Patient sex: M
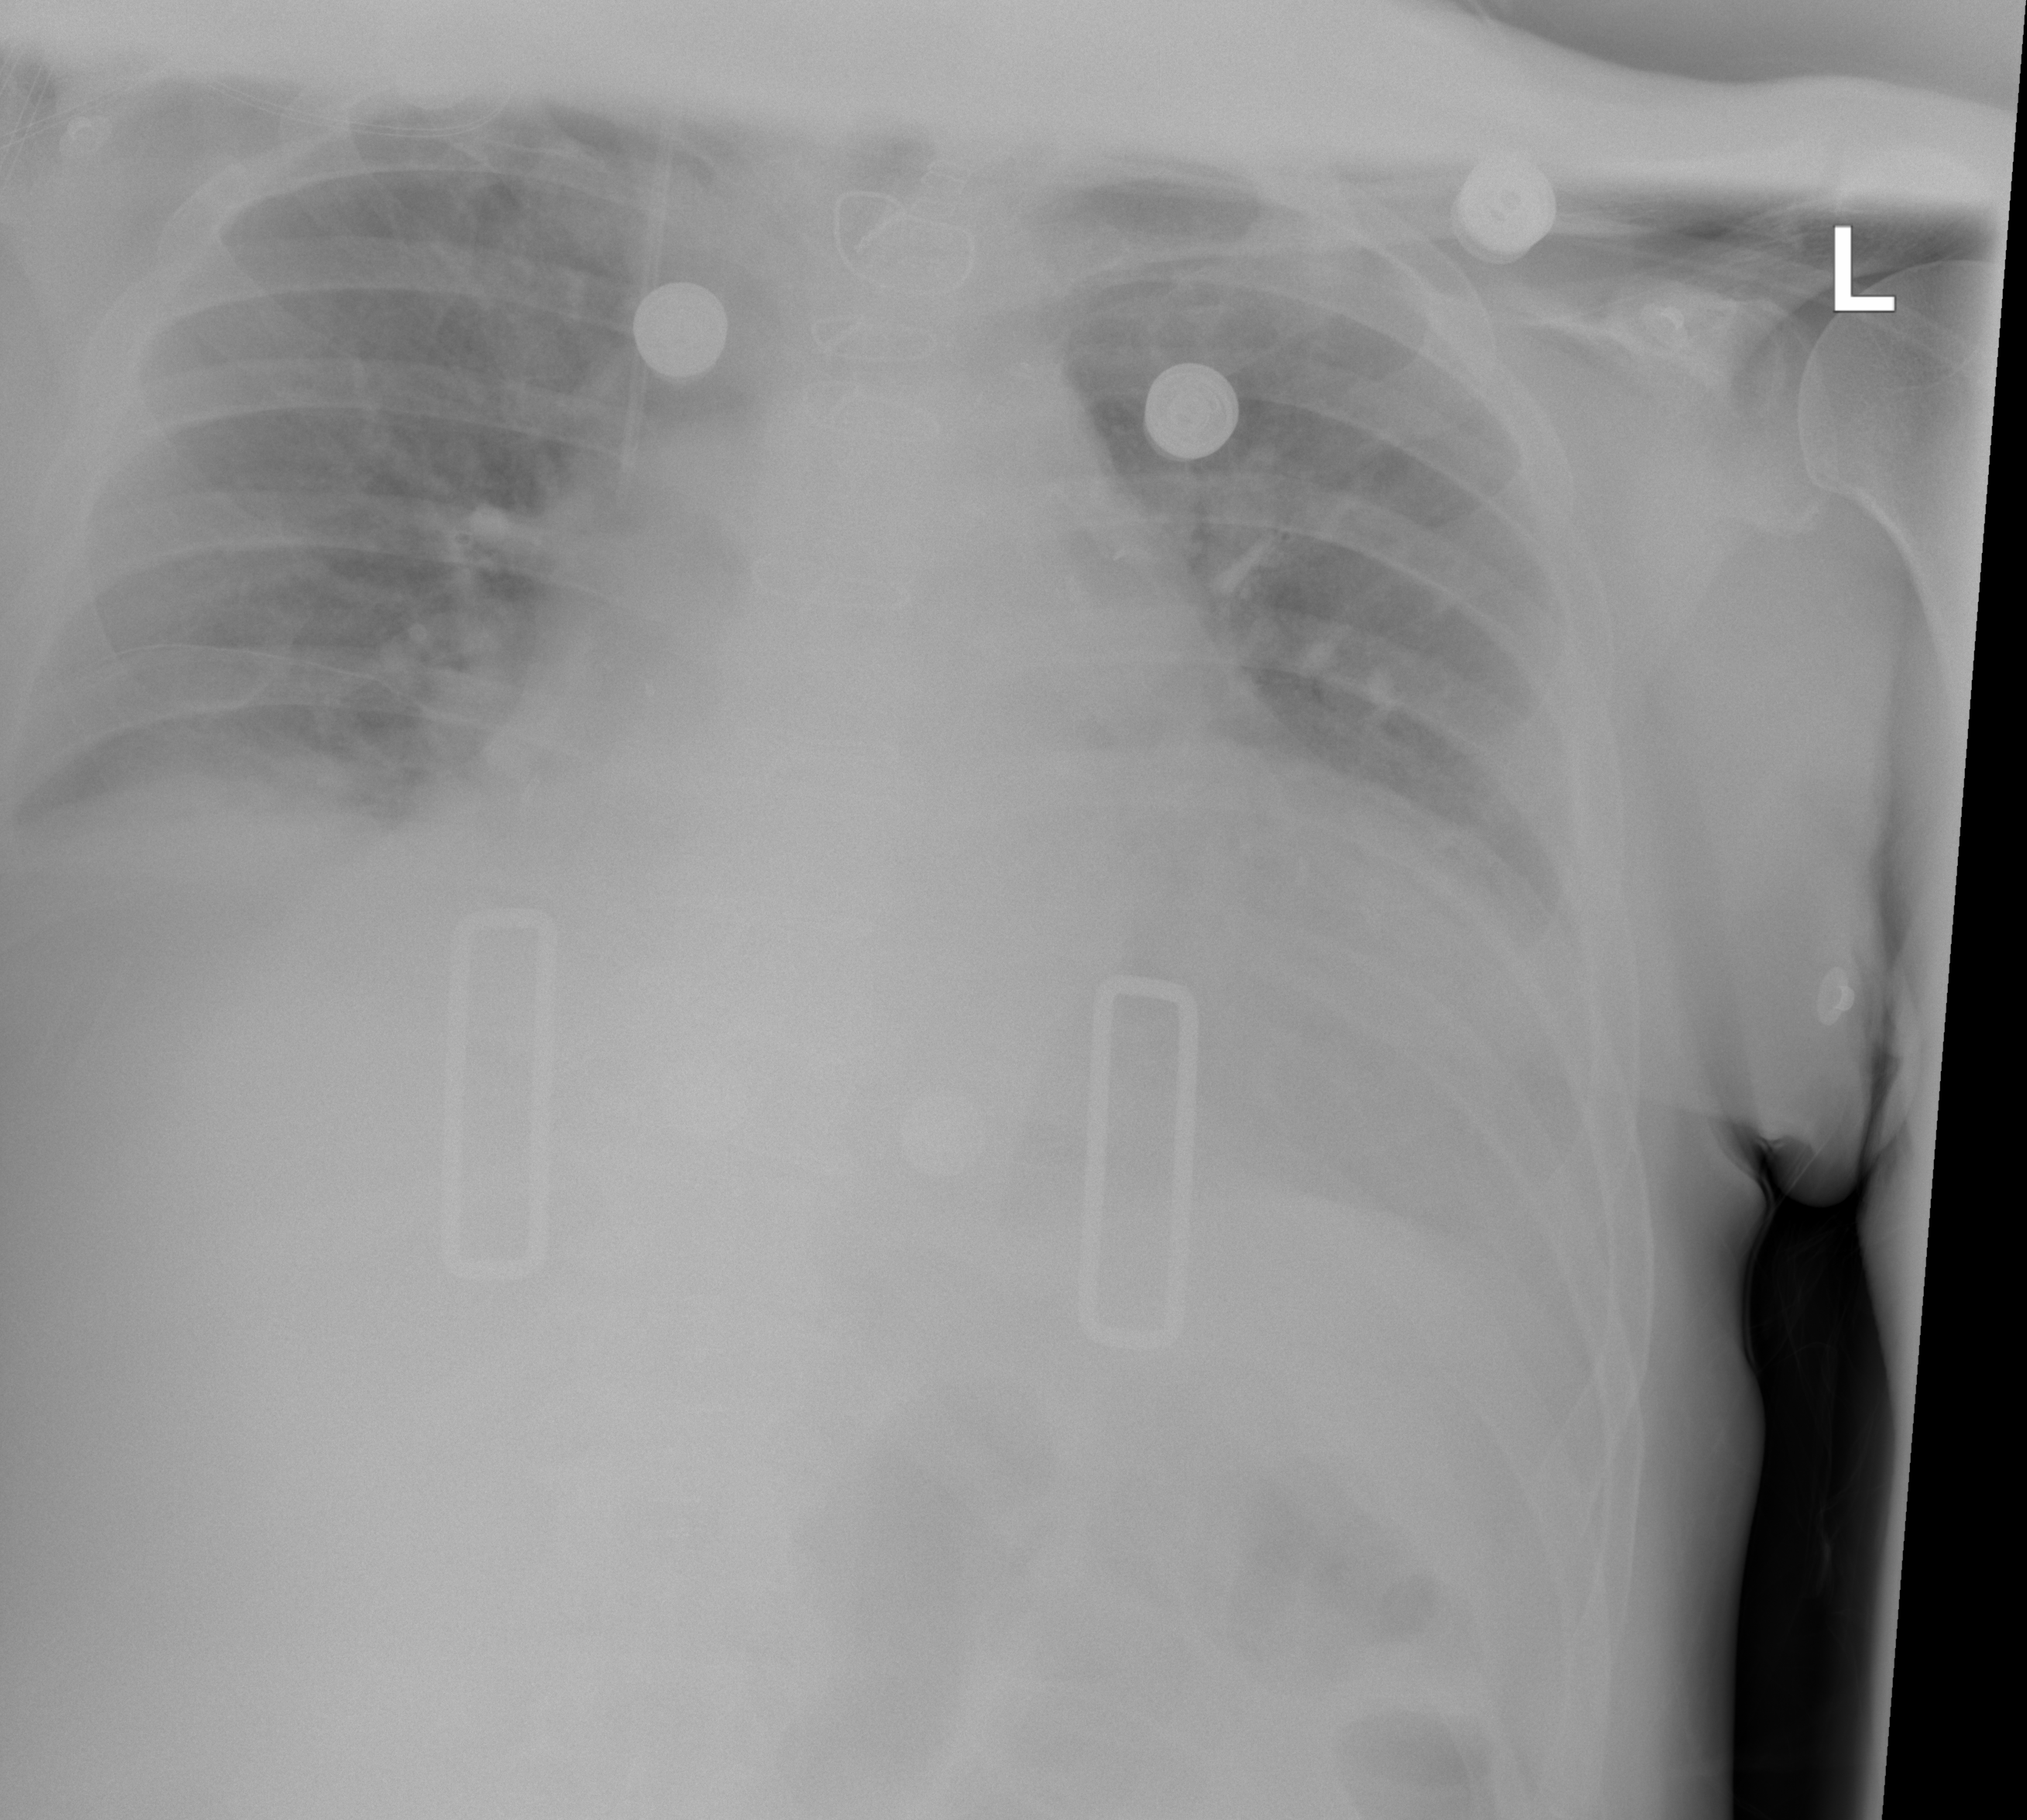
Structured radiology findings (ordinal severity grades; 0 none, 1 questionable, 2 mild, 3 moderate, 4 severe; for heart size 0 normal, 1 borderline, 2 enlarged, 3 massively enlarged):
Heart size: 2
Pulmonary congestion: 2
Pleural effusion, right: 2
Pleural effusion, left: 2
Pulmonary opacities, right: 0
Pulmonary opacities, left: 0
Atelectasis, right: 2
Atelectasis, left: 2